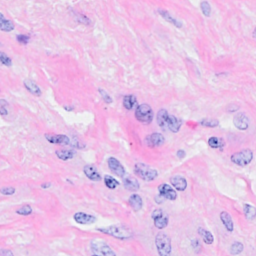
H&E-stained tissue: Breast